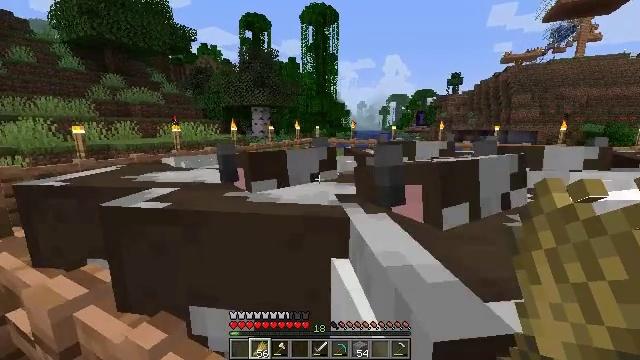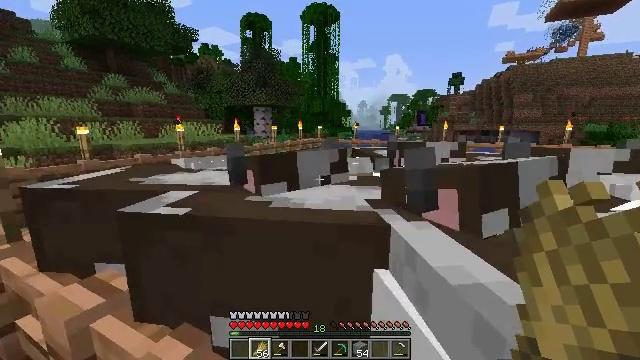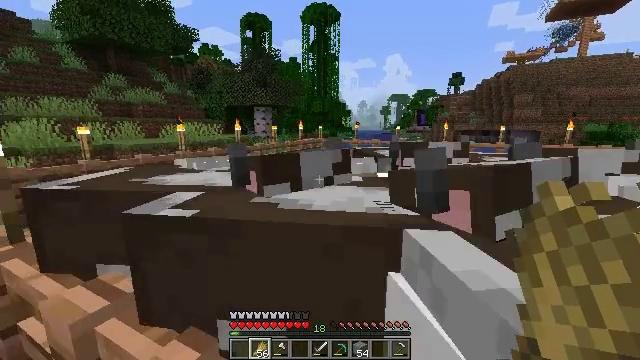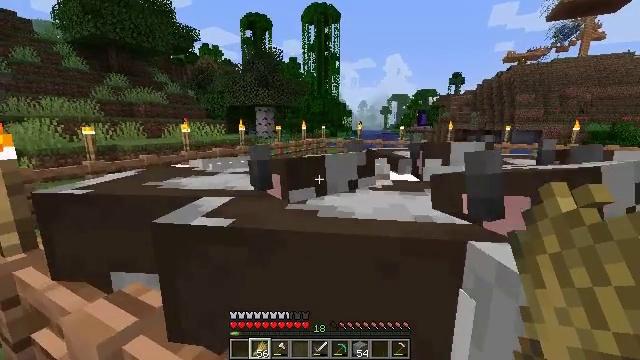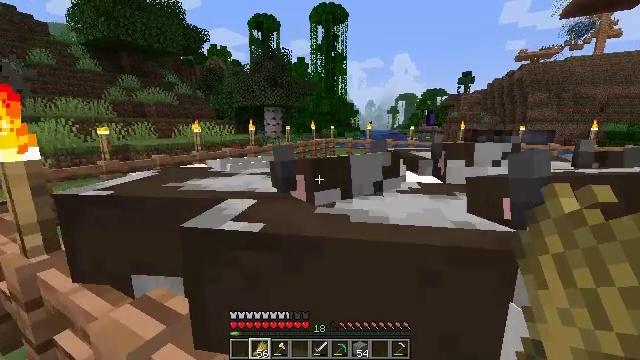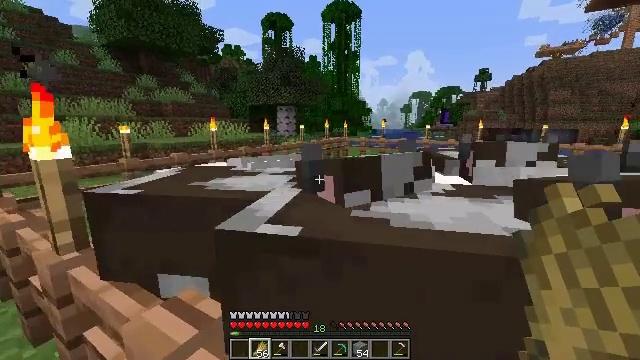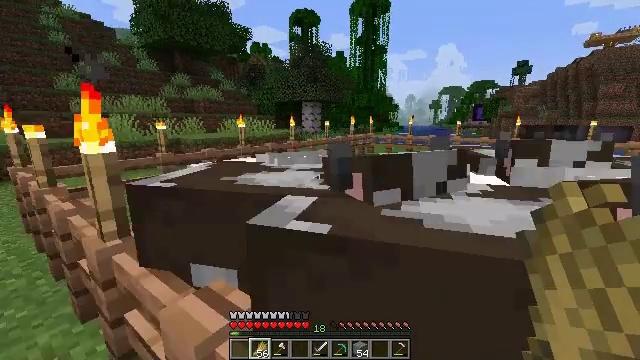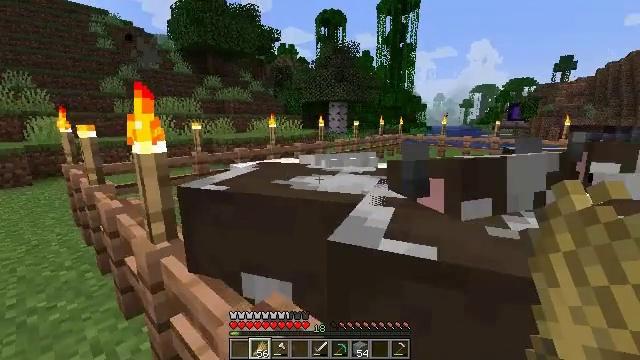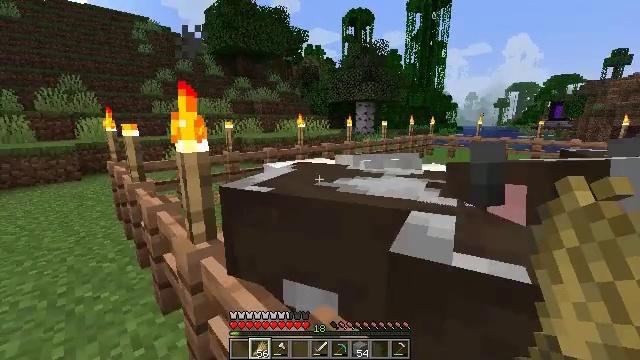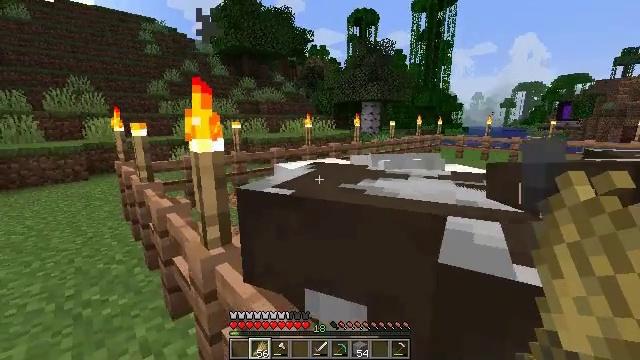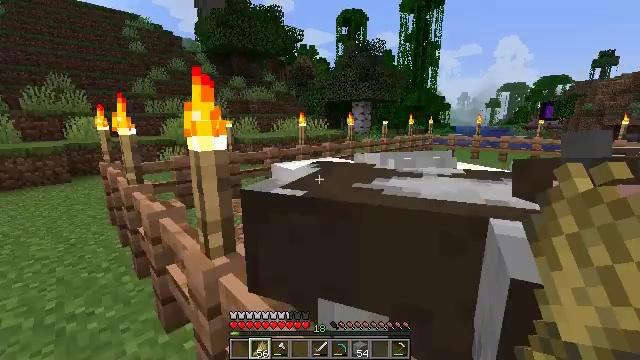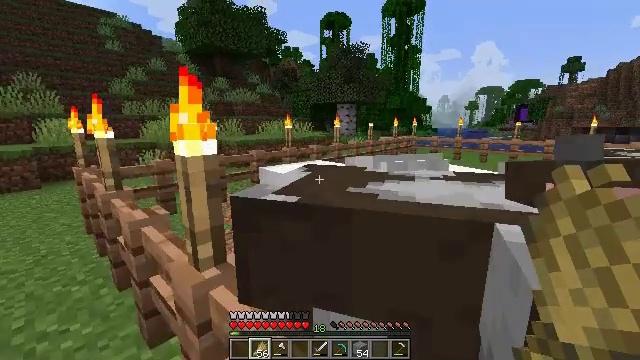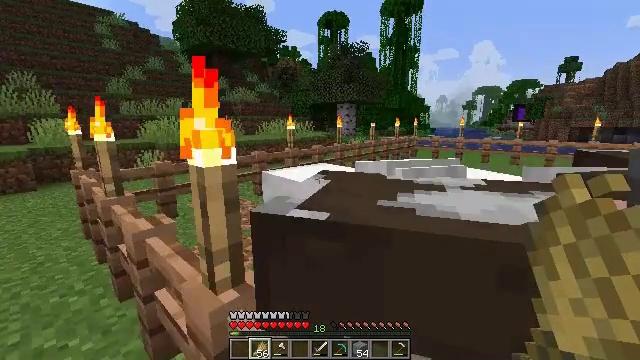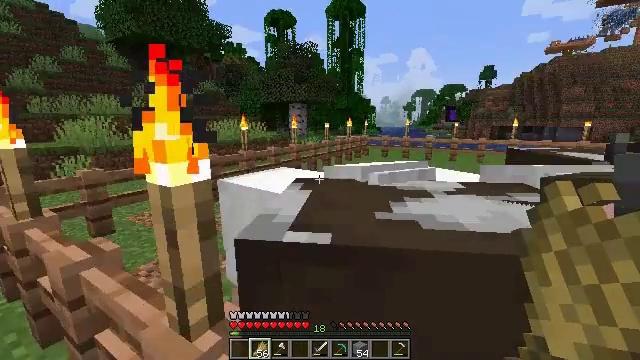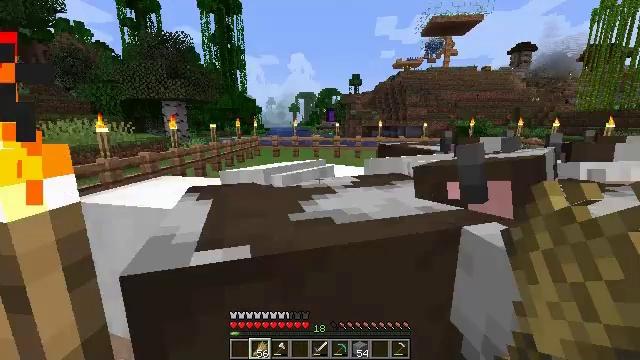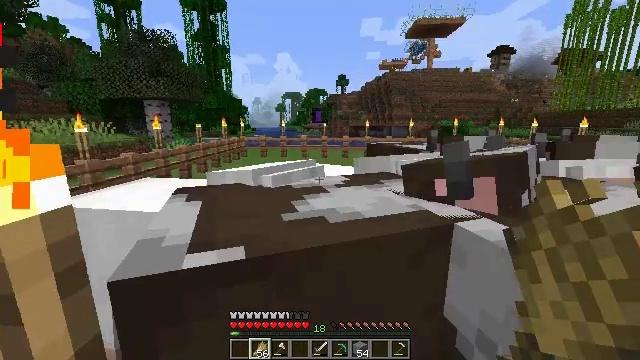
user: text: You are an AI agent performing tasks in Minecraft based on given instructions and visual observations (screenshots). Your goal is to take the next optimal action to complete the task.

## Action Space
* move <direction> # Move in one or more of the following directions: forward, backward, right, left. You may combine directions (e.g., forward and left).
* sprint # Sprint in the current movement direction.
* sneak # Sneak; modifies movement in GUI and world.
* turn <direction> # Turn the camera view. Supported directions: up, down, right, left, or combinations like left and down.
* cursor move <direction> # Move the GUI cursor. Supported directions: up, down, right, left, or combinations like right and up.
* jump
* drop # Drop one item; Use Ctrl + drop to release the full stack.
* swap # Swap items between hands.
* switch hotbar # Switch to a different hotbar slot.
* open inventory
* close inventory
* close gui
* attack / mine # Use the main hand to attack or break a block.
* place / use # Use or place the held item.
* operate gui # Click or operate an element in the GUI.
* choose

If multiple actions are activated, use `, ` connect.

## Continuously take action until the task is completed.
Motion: motion action
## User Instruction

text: Combine jungle wood materials to craft a jungle fence gate.
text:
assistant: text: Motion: move forward, use / place
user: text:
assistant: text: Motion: move forward, use / place
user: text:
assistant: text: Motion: move forward
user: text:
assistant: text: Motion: move forward, turn left, use / place
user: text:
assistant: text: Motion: move forward, turn left, use / place
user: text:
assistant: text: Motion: move forward, turn left, use / place
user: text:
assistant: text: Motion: move forward, turn left, use / place
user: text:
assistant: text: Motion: move forward, turn left, use / place
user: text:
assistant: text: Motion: move forward, use / place
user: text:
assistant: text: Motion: move forward, turn right, use / place
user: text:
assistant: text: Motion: move forward, turn right
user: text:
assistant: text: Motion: move forward, use / place
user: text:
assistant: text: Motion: move forward, turn right, use / place
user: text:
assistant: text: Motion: move forward, turn right, use / place
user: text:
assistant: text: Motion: move forward, turn right, use / place
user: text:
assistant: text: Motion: move forward, use / place
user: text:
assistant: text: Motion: move forward, use / place
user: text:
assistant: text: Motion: move forward, use / place
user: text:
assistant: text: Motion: move forward
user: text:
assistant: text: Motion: move forward, use / place
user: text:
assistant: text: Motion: move forward, use / place
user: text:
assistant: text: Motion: move forward, use / place
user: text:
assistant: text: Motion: move forward, use / place
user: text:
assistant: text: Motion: move forward, turn left, use / place
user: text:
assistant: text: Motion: move forward, turn left, use / place
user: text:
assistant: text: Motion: move forward, turn left and up, use / place
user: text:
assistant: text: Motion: move forward and move left, turn left, use / place
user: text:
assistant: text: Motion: move forward and move left, use / place
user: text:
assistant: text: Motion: move forward and move left, use / place
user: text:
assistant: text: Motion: move forward and move left, use / place